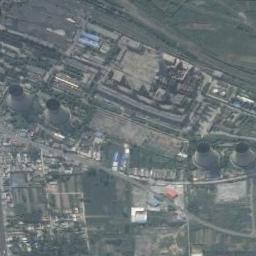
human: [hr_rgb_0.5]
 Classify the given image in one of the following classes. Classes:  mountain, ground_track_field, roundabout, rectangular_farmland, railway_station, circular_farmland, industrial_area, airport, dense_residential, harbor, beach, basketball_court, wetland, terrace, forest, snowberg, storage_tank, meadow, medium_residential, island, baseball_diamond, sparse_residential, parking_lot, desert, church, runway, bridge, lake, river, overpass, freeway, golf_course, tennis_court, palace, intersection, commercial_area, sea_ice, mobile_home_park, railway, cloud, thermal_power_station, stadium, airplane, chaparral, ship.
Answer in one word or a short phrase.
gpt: thermal_power_station